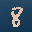
Label: 8